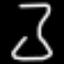
Label: hourglass